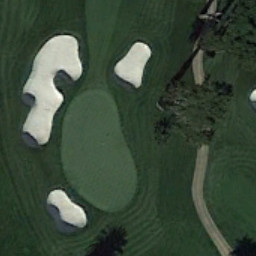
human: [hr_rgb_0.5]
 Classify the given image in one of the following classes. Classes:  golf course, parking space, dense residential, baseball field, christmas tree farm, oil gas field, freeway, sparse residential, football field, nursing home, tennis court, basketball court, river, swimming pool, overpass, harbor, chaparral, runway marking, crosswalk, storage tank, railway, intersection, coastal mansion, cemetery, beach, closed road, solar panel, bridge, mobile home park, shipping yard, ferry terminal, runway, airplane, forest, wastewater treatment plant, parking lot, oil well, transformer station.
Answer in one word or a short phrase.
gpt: golf course